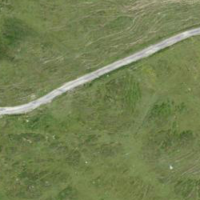
EUNIS habitat code: 26
Species observed at this site:
Viola calcarata